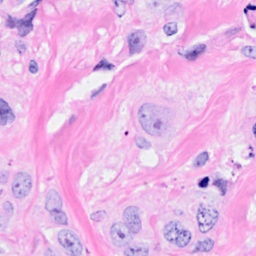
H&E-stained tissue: Breast